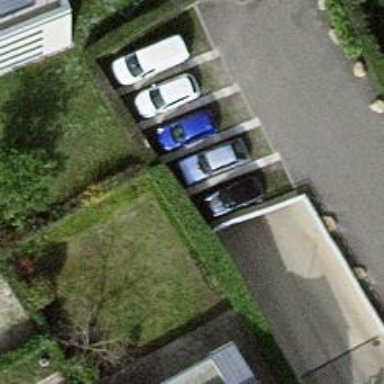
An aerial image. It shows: Parking area.